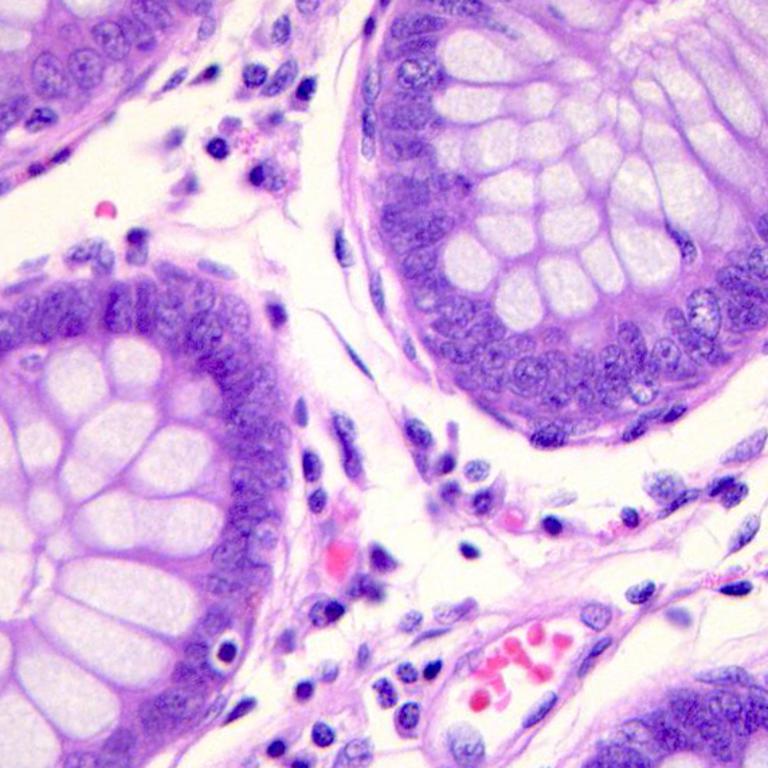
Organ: colon
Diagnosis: benign